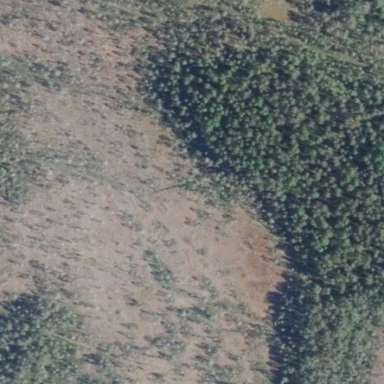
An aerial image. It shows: Woodland with needle-leaved trees.